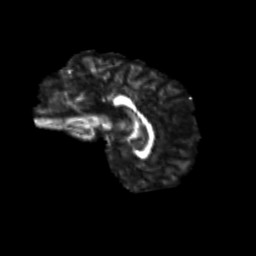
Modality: FA
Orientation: sagittal
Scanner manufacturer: siemens
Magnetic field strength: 3 T
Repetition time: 9.2 s
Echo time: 0.084 s